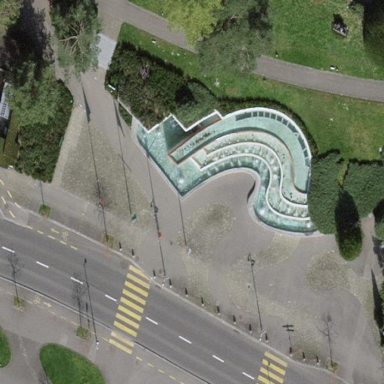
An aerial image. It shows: Beautiful fountain located near the water.